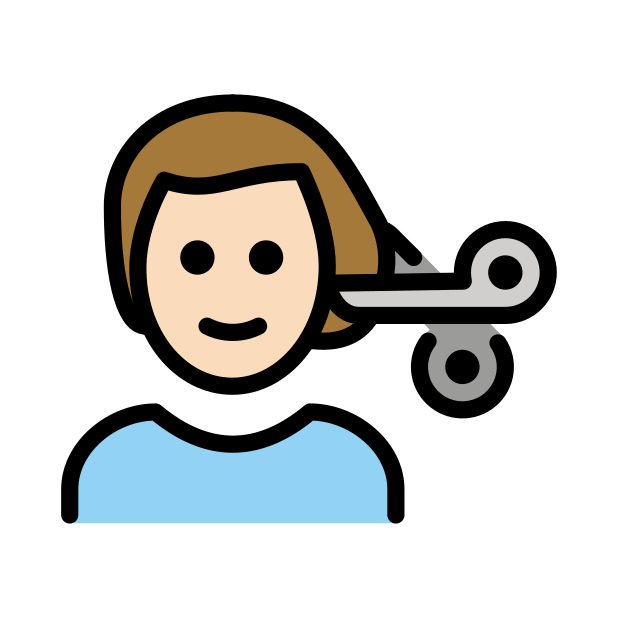
man getting haircut: light skin tone